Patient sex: F
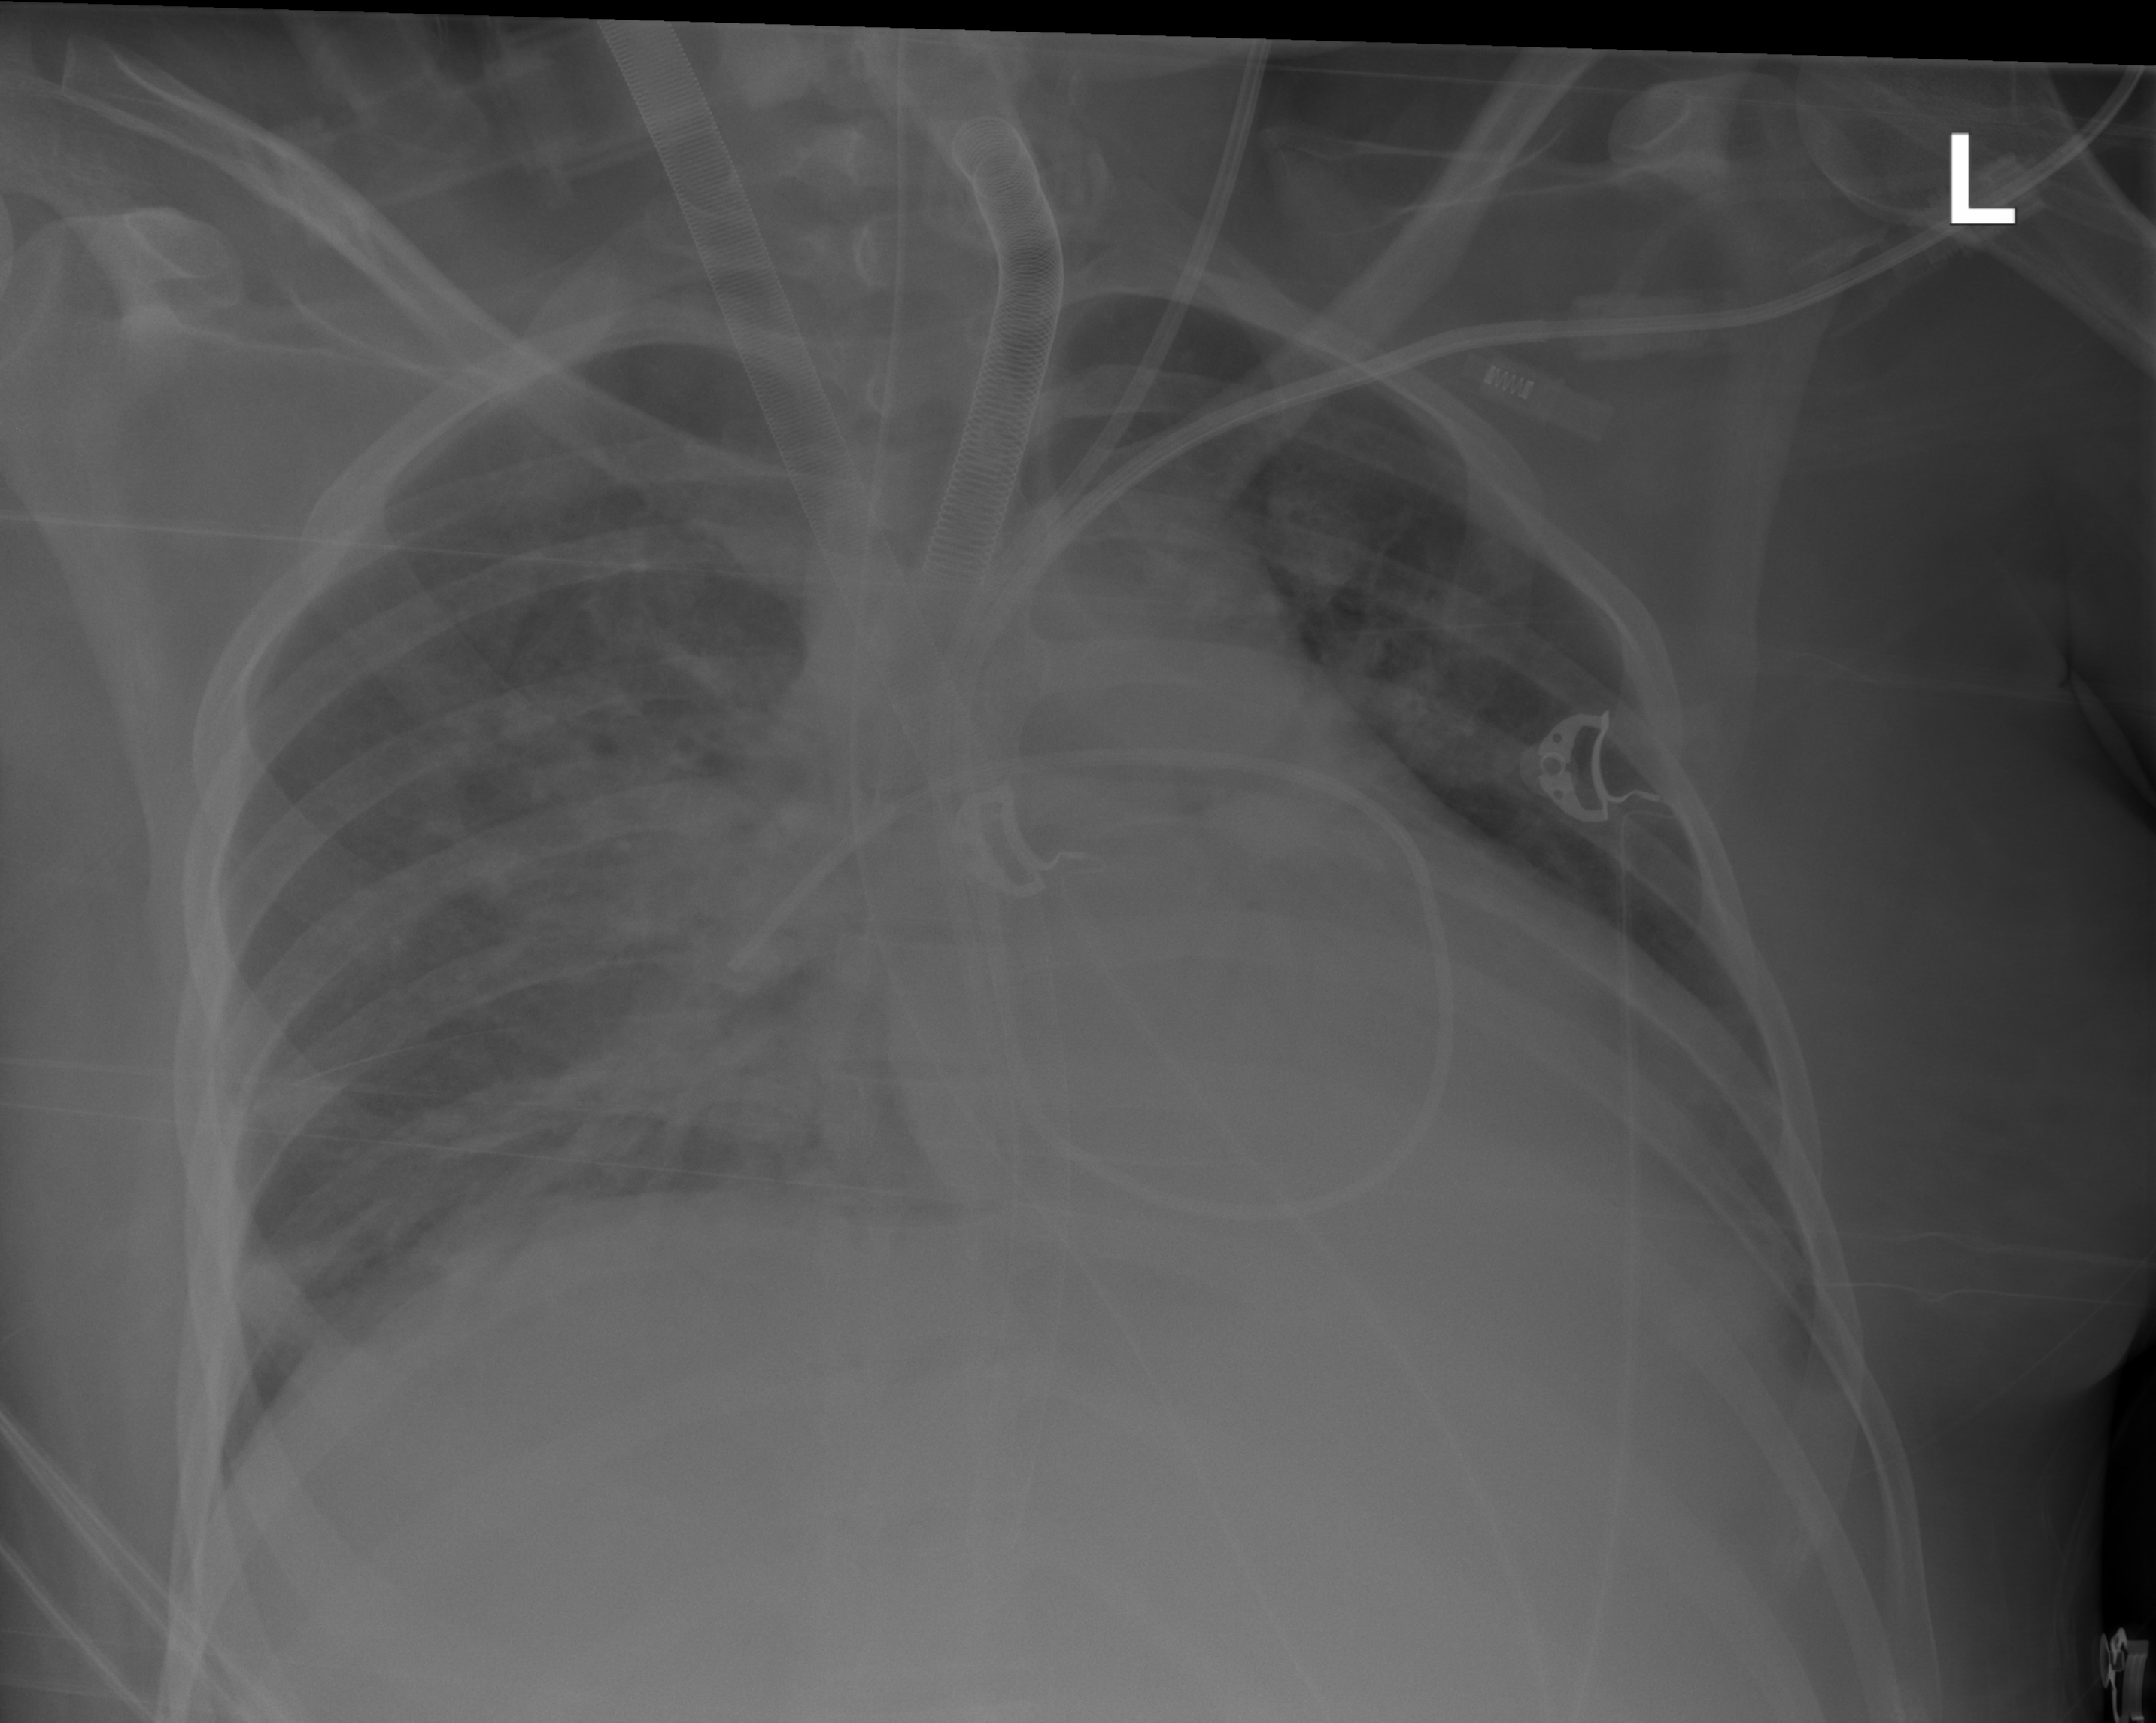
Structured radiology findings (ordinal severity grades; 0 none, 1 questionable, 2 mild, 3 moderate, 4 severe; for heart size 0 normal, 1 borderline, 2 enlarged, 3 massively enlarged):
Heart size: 1
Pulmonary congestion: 2
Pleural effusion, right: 0
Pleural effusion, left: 2
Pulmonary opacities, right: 3
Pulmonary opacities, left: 2
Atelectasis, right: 2
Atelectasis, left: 2